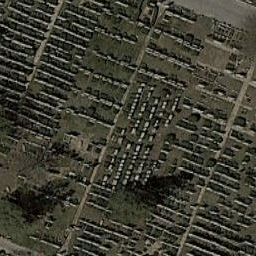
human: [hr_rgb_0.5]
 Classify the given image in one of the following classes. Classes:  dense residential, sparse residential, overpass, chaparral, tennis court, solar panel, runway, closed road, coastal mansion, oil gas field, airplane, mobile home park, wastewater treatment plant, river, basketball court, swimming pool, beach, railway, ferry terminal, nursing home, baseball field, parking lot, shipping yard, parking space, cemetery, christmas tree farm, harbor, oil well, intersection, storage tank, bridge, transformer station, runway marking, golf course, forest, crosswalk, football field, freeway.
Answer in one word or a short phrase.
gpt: cemetery